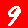
Digit: 9